Question: I am trying to do a simple thing:
1. Create a new GameObject
2. Add a Button component to the GameObject.
3. Add a persistent Listener to Button's OnClick event.
The method I am trying to register is in some other script. Here is piece of code that I am trying:
'''
MyScript myScriptInstance = FindObjectOfType<MyScript>();
var go = new GameObject();
var btn = go.AddComponent<Button>();
var targetinfo = UnityEvent.GetValidMethodInfo(myScriptInstance,
"OnButtonClick", new Type[]{typeof(GameObject)});
var action = (UnityAction) Delegate.CreateDelegate(typeof(UnityAction),go, targetinfo, false);
UnityEventTools.AddPersistentListener(btn.onClick, action);
'''
MyScript.cs looks like this:
'''
public class MyScript : MonoBehaviour
{
public void OnButtonClick(GameObject sender)
{
// do some stuff here.
}
}
'''
When I run this code, Buttons Onclick listener is empty like this:

If I change the line
'''
var action = (UnityAction) Delegate.CreateDelegate(typeof(UnityAction),
go, targetinfo, false);
'''
to
'''
var action = (UnityAction) Delegate.CreateDelegate(typeof(UnityAction),
go, targetinfo, true);
'''
I get :
> ArgumentException: method argument length mismatch
System.Delegate.CreateDelegate (System.Type type, System.Object
firstArgument, System.Reflection.MethodInfo method, Boolean
throwOnBindFailure)
I followed <URL> but don't know what went wrong here.
Any kind of help is truly appreciated.
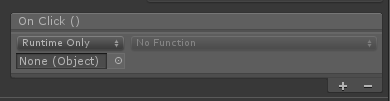
Answer: After spending so much time on this, I came to conclusion that this is a bug. This is a Mono bug.
Here are the references:
<URL>
and <URL>
Unity wont fix this anytime soon. They usually don't fix stuff related to Mono since they are already working to upgrade to the latest Mono run-time.
Luckily, there are two other workarounds:
1. Use AddObjectPersistentListener and UnityAction with generic parameter then pass in the generic to the Delegate.CreateDelegate function. MyScript myScriptInstance = FindObjectOfType<MyScript>();
var go = new GameObject();
var btn = go.AddComponent<Button>();
var targetinfo = UnityEvent.GetValidMethodInfo(myScriptInstance,
"OnButtonClick", new Type[] { typeof(GameObject) });
UnityAction<GameObject> action = Delegate.CreateDelegate(typeof(UnityAction<GameObject>), myScriptInstance, targetinfo, false) as UnityAction<GameObject>;
UnityEventTools.AddObjectPersistentListener<GameObject>(btn.onClick, action, go);
2. Don't use Delegate.CreateDelegate at-all. Simply use AddObjectPersistentListener. MyScript myScriptInstance = FindObjectOfType<MyScript>();
var go = new GameObject();
var btn = go.AddComponent<Button>();
UnityAction<GameObject> action = new UnityAction<GameObject>(myScriptInstance.OnButtonClick);
UnityEventTools.AddObjectPersistentListener<GameObject>(btn.onClick, action, go);
Both of these gives you this:
<URL>
The second solution does not require finding the function with reflection. You must bind the function before run-time. The first one uses reflection.
You probably need to use the first solution as it is very similar to what you are doing and you can provide the function name as a string variable.